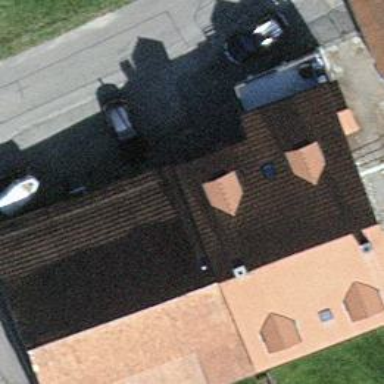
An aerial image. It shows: Building with tile roof.